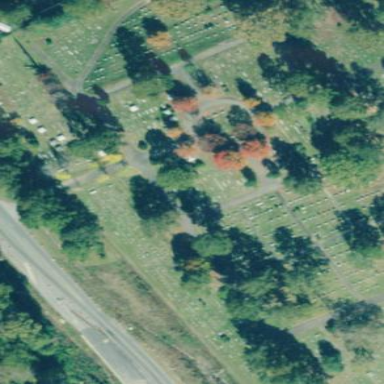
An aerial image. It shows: Cemetery.